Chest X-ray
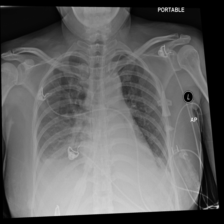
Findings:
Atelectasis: negative
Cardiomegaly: negative
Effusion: positive
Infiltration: negative
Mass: negative
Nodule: negative
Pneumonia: negative
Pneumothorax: negative
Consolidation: negative
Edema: negative
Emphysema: negative
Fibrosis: negative
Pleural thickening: negative
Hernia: negative